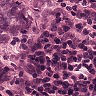
Metastatic tissue present: yes